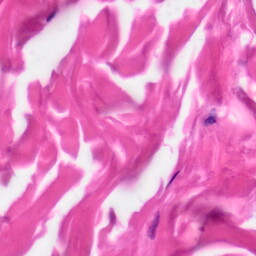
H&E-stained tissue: Skin